You are looking at a signal-to-image encoding: consecutive vibration samples arranged as the rows of a grayscale square. Determine the bearing's health state. Answer with exactly one of: normal, inner_race, outer_race, ball.
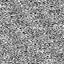
Answer: outer_race